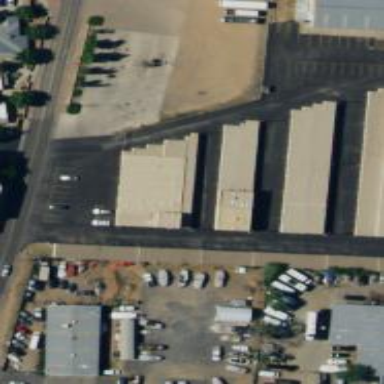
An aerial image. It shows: Industrial area used for storage.